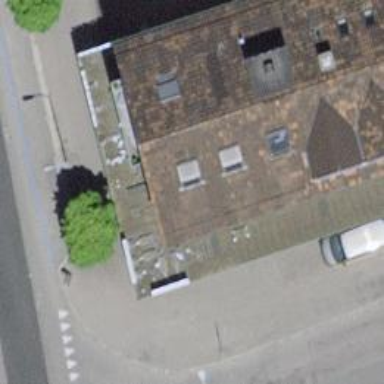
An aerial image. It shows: Café.